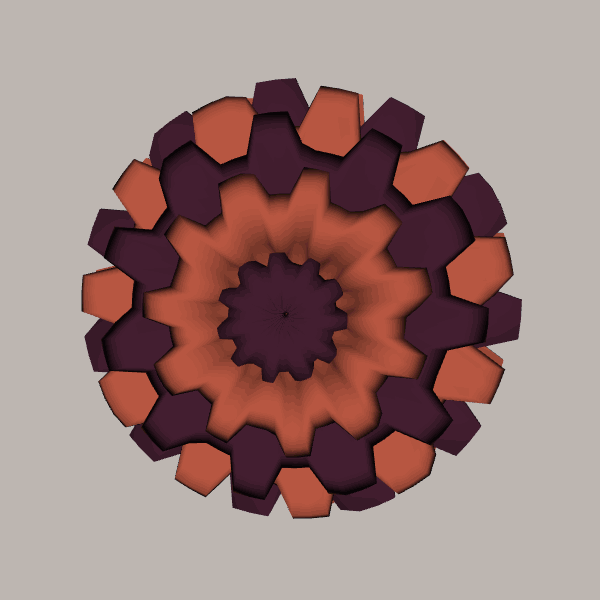
Background: light